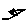
Label: star